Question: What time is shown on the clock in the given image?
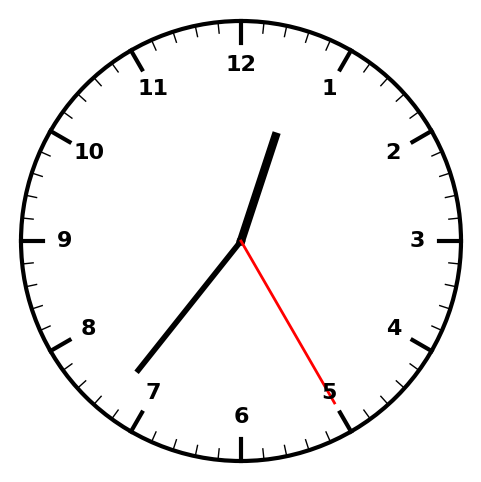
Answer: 12:36:25